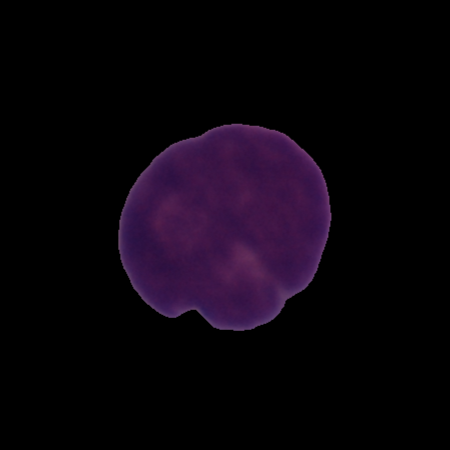
Label: cancer